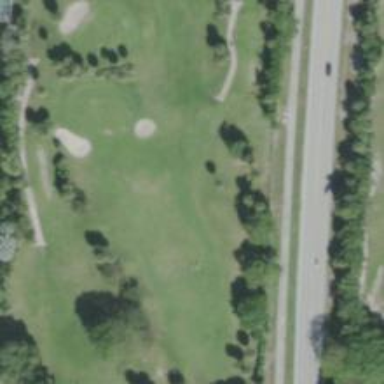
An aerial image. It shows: Golf hole.